Aerial crown-view tile of a tropical tree (Barro Colorado Island, Panama), acquired 20250715:
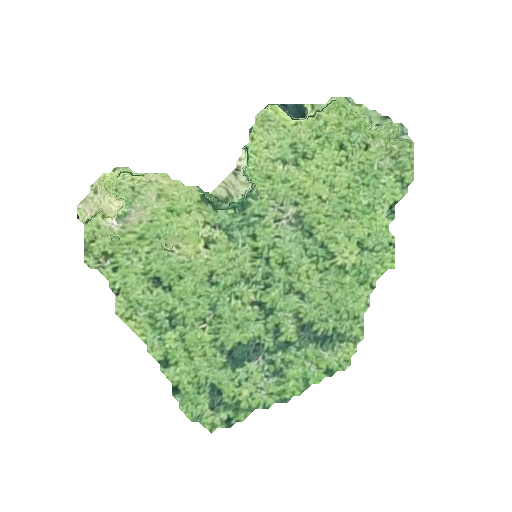
Species: Trattinnickia aspera
GBIF accepted scientific name: Trattinnickia aspera
Crown area: 103.115 m²